Question: A couple years ago, by browsing different forums I made myself a macro that was sorting columns by length, longest to shortest (by number of characters in cells). I was pasting special with transpose to a new sheet to get rows listed as columns. I then pasted the VBS code in the macro 100 times so it could do 100 columns per run.
Today I tried running this macro but it doesn't work at all now :(
This is the VBS code I used (without the 100 pastes):
'''
Sub SortByLength2()
Dim lLoop As Long
Dim lLoop2 As Long
Dim str1 As String
Dim str2 As String
Dim MyArray
Dim lLastRow As Long
lLastRow = Range("A65536").End(xlUp).Row
MyArray = Range(Cells(2, 1), Cells(lLastRow, 1))
'Sort array
For lLoop = 1 To UBound(MyArray)
For lLoop2 = lLoop To UBound(MyArray)
If Len(MyArray(lLoop2, 1)) > Len(MyArray(lLoop, 1)) Then
str1 = MyArray(lLoop, 1)
str2 = MyArray(lLoop2, 1)
MyArray(lLoop, 1) = str2
MyArray(lLoop2, 1) = str1
End If
Next lLoop2
Next lLoop
'Output sorted array
Range("JO1:JO" & UBound(MyArray) + 1) = (MyArray)
Range("A:A").Delete Shift:=xlToLeft
End Sub
'''
There should be a better solution to sort in rows, without transposing rows to columns and without pasting the same VBS code 100 times...
Could anyone help me with the macro that could simply sort cells in rows by length of characters in each cell with unlimited rows and columns? Longest cells should be 1st, shortest - last
In my case, I have 745 rows and column range from A to BA.
Thanks in advance
Update, as per request, a screnshot:

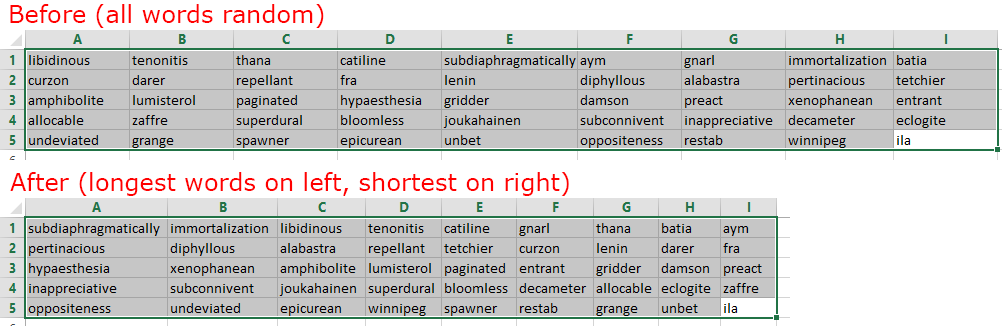
Answer: This is slow. It takes a few seconds for 785 rows, and I'm not sure why. It works though. It copies each row to a new sheet, adds a 'LEN' formula to that sheet and sorts on the formula. It then copies the row back to the original sheet:
'''
Sub SortAllCols()
Dim wsToSort As Excel.Worksheet
Dim wbTemp As Excel.Workbook
Dim wsTemp As Excel.Worksheet
Dim row As Excel.Range
Dim Lastrow As Long
Set wsToSort = ActiveSheet 'Change to suit
Set wbTemp = Workbooks.Add
Set wsTemp = wbTemp.Worksheets(1)
Application.ScreenUpdating = False
With wsToSort
Lastrow = .Range("A" & .Rows.Count).End(xlUp).row
For Each row In .Range("A1:A" & Lastrow)
wsTemp.UsedRange.EntireRow.Delete
row.EntireRow.Copy Destination:=wsTemp.Range("A1")
wsTemp.UsedRange.Offset(1, 0).FormulaR1C1 = "=LEN(R[-1]C)"
wsTemp.UsedRange.EntireRow.Sort Key1:=wsTemp.UsedRange.Rows(2), order1:=xlDescending, Orientation:=xlSortRows
wsTemp.Rows(1).Copy Destination:=row
Next row
End With
Application.ScreenUpdating = True
wbTemp.Close False
End Sub
'''